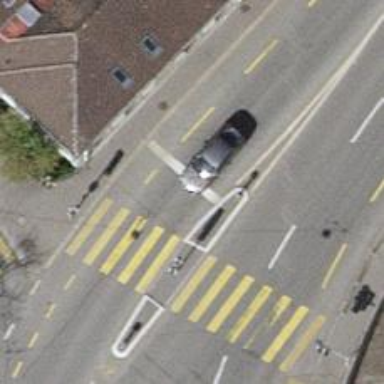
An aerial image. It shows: Road with traffic signals.